Question: Recently started git in bash, after understanding the basics of code mode, but found it feeling bogus using git with a command prompt-like interface of Windows.

I'm wondering is there any easy way I can change the default interface to something ! What I can most is to use the "Properties" menu and change the color or font settings, but found the settings is a bit temporary, . :(
Is there any way? Any easy way?
I'm in Windows 7 - 64 bit (and in another, Windows XP SP2 - 32 bit).
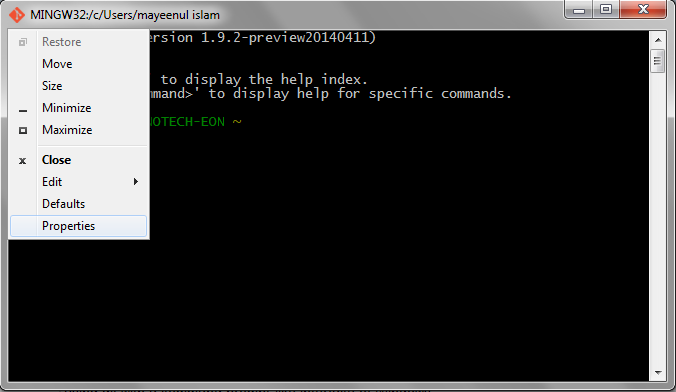
Answer: Personally I can suggest <URL>, it has multi tab support and you can embed cmd, as you can Powershell, Cygwin and of course Git Bash.
I mainly use it with Git Bash and it works like a charm. It can be easily resized, you can scroll in it using the mouse wheel, the look is highly customizable and you can make the window transparent, which allows you to read text "behind" it.
To add the Git Bash as a tab you just have to navigate to the tabs menu, add a new tab where you set the Shell to something like the following path:
'''
"C:/Program Files (x86)/Git/bin/bash.exe" --login -i
'''
---
You can download the tool <URL>.
Hope you enjoy!
It seems like there is also a fork from Console2: <URL>.
I have never used this forked version, so I can't speak for it; I just wanted to include it for completeness' sake.